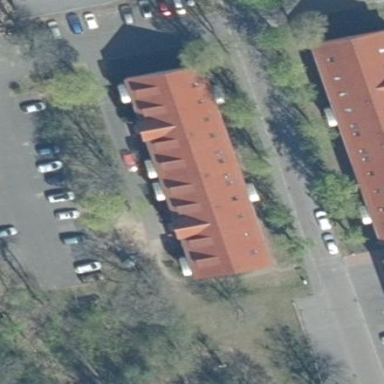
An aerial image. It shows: View of apartment building.